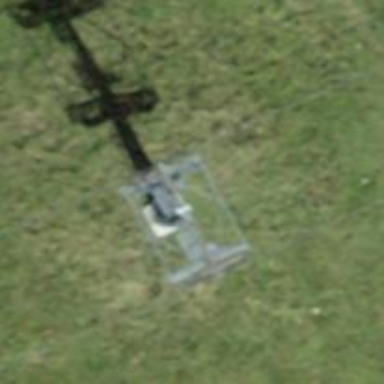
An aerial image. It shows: Pylon for aerialway.